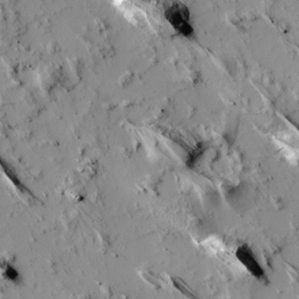
Label: non_frost